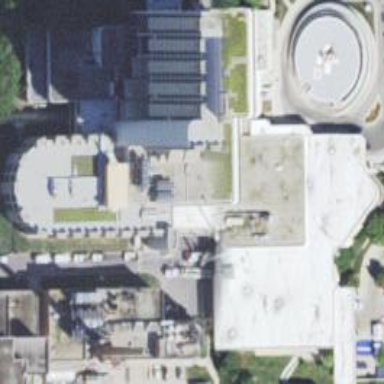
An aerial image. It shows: Hospital building.